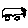
Label: car